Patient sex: F
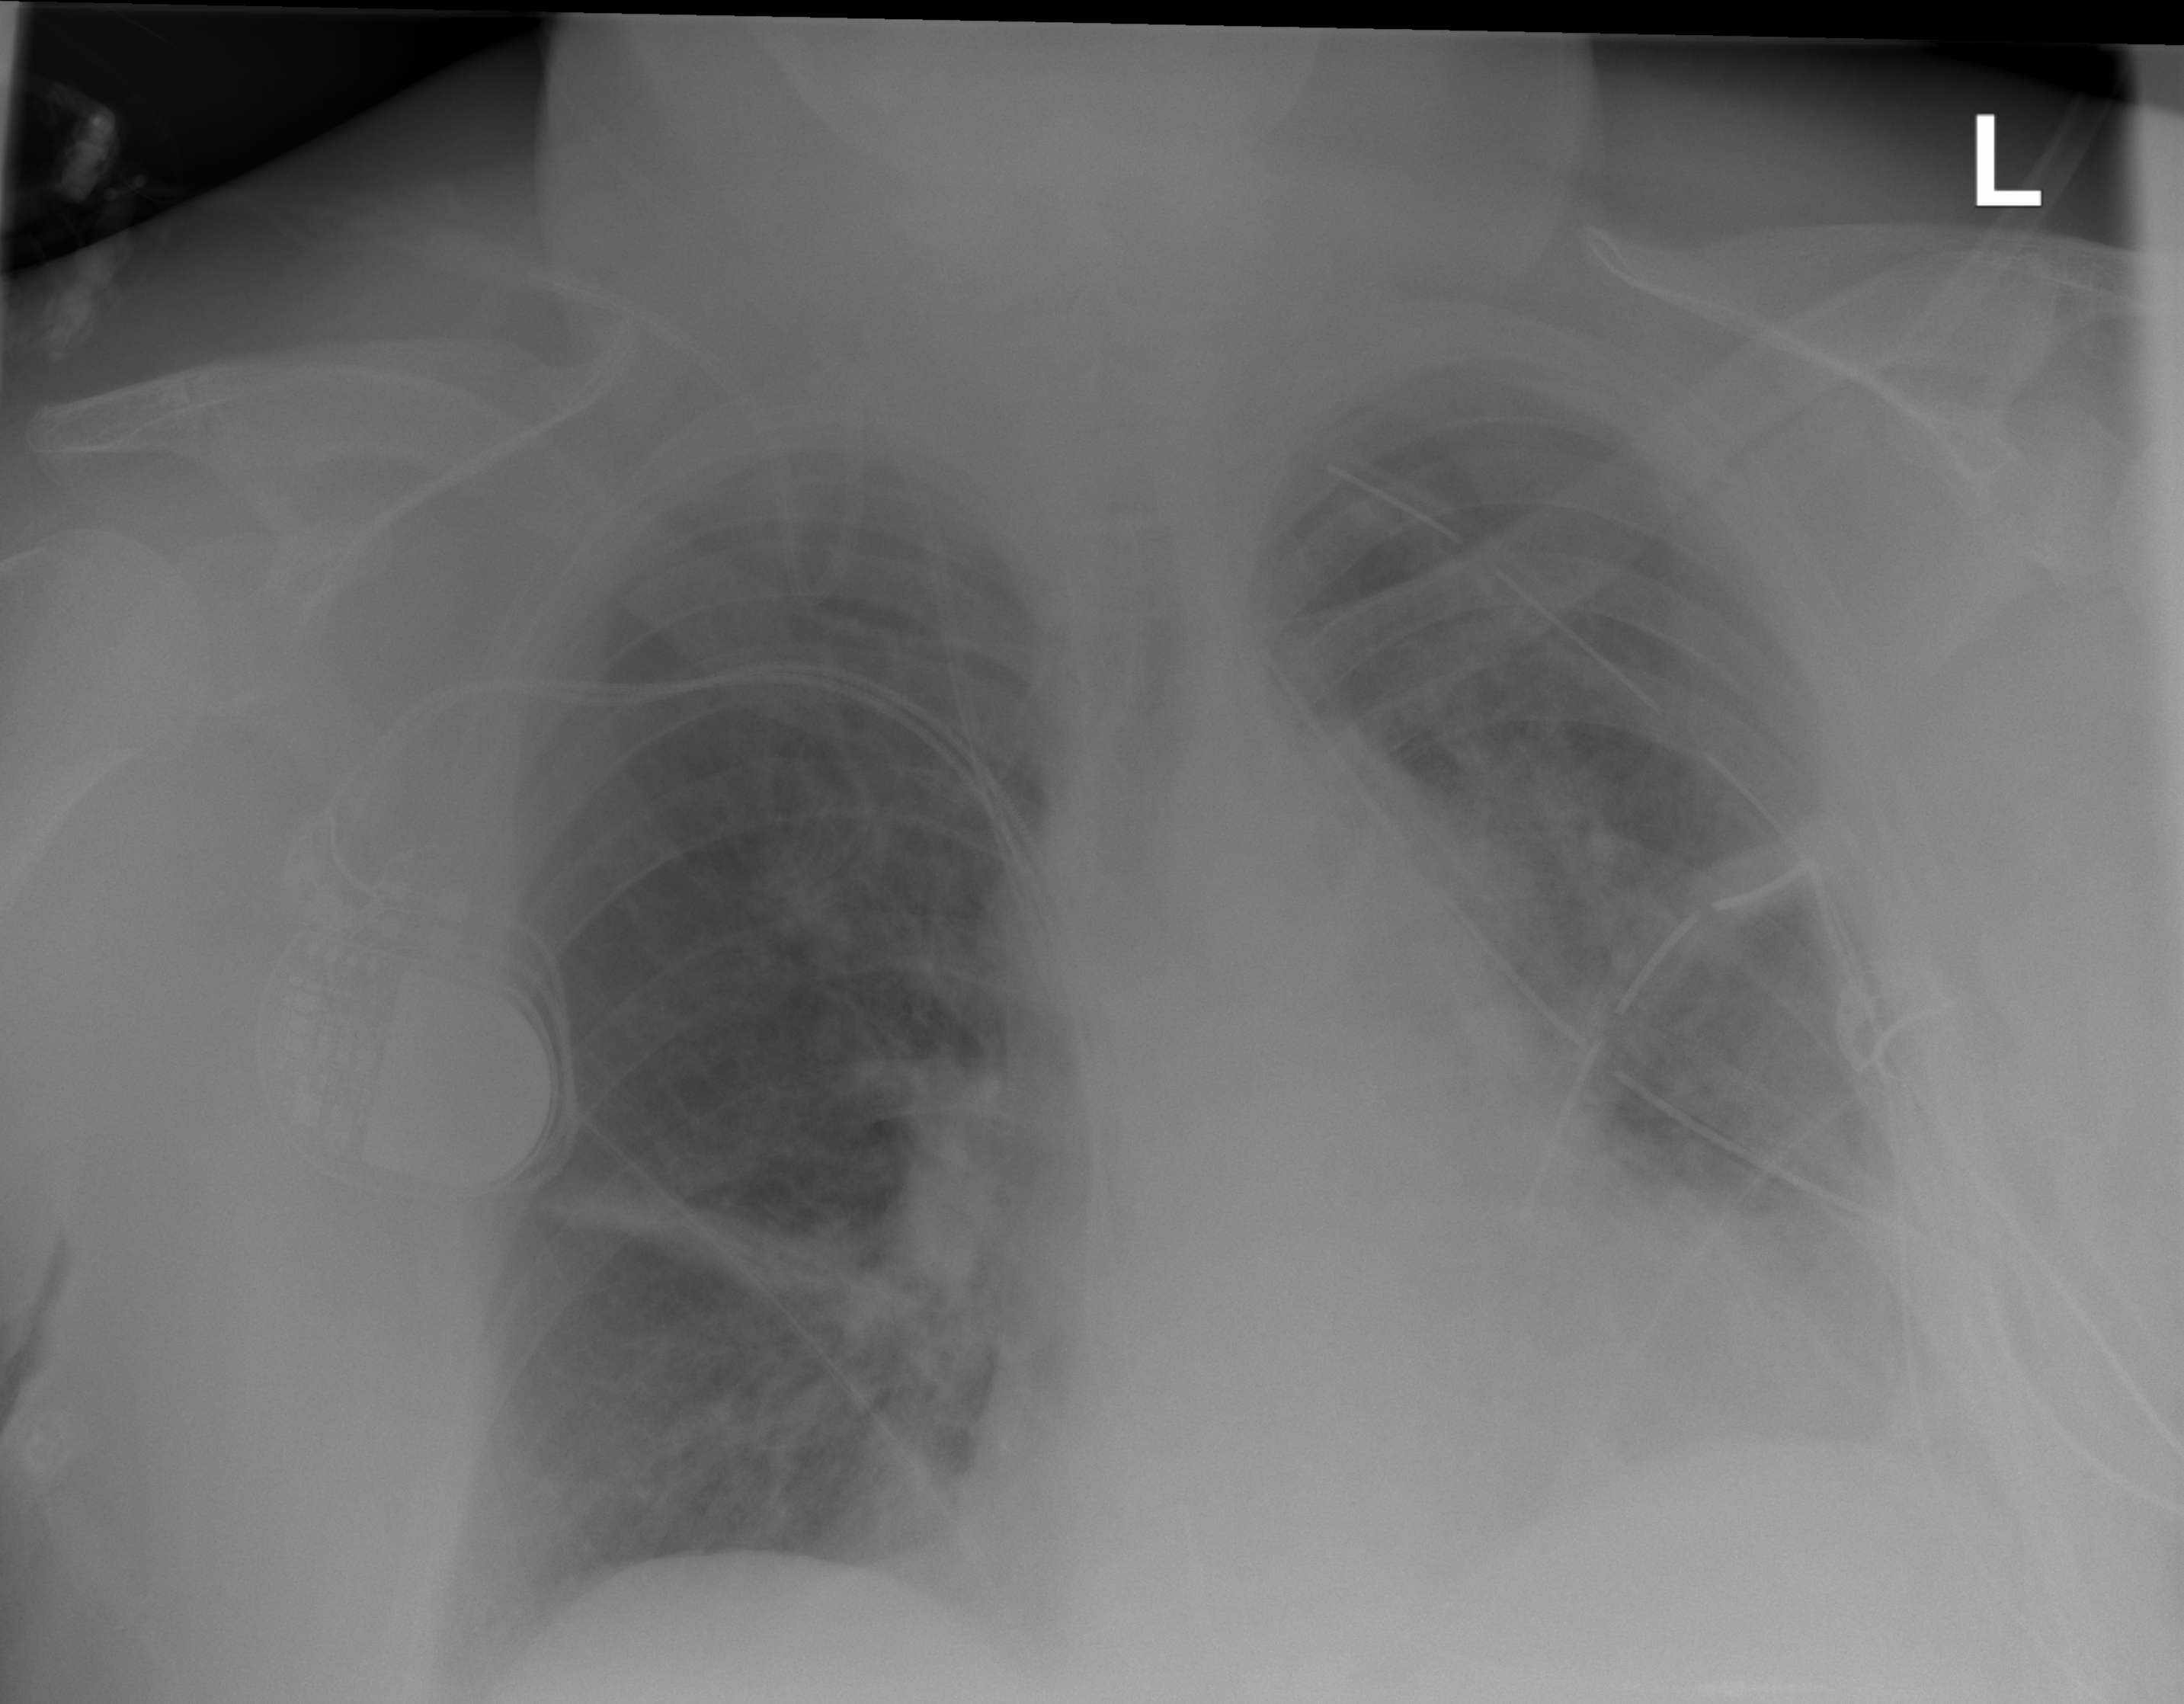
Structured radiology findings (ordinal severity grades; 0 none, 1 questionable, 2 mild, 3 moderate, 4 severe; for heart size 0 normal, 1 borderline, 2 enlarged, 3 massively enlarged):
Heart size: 2
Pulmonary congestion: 2
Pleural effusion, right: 0
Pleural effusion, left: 2
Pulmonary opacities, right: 2
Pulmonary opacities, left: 2
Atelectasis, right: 3
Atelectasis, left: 2